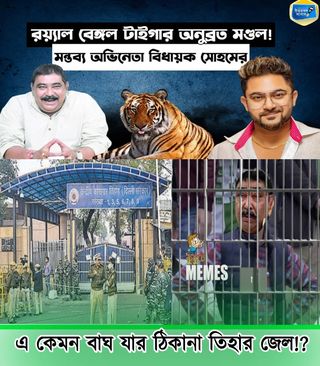
Text: রয়্যাল বেঙ্গল টাইগার অনুব্রত মন্ডল! মন্তব্য অভিনেতা বিধায়ক সোহমের এ কেমন বাঘ যার ঠিকানা তিহার জেল!?
Label: Hate
Hate category: Political
Targeted group: Organization